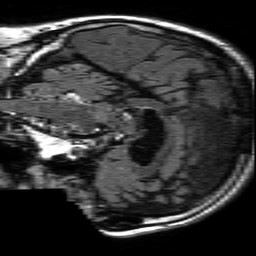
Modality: FLAIR
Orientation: sagittal
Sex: male
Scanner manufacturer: philips
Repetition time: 11 s
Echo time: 0.125 s